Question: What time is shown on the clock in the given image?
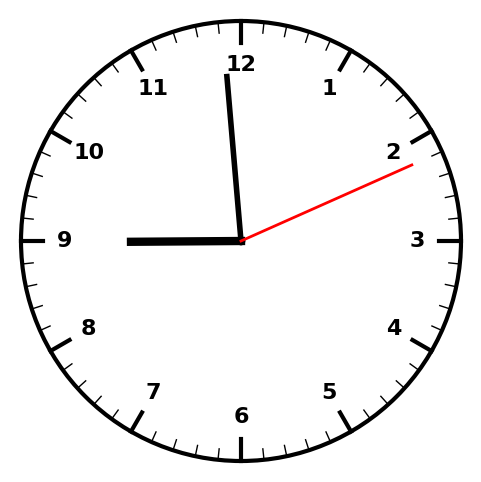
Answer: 08:59:11